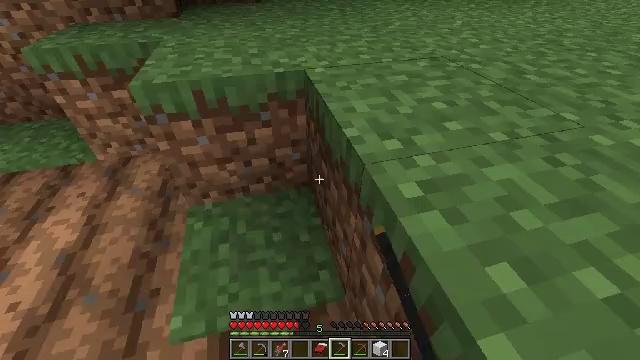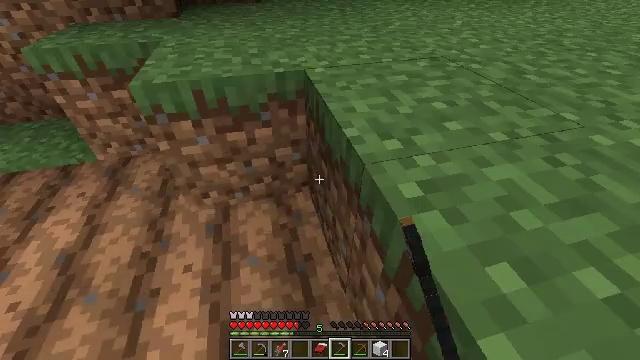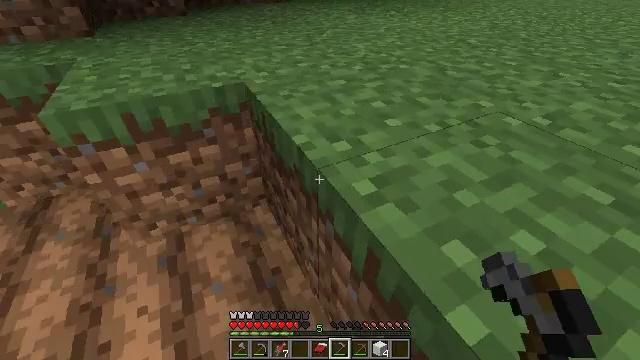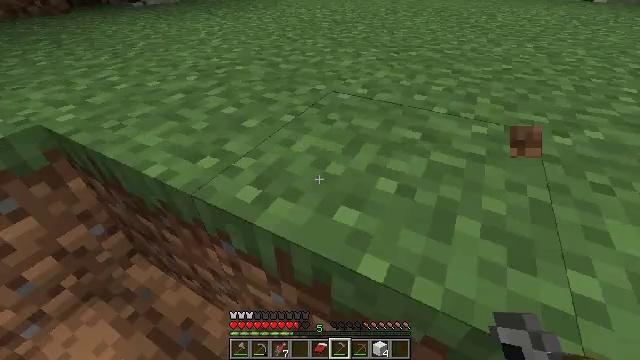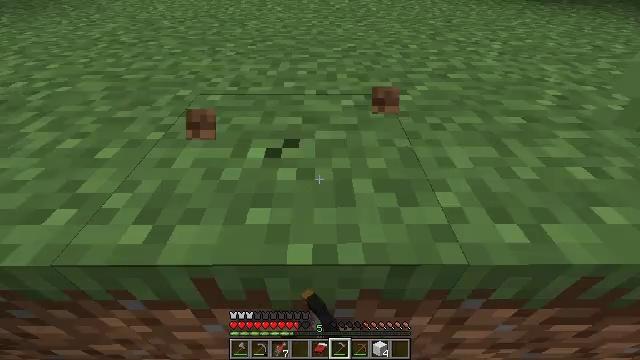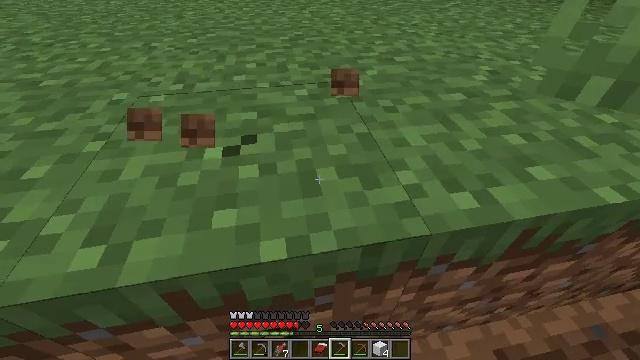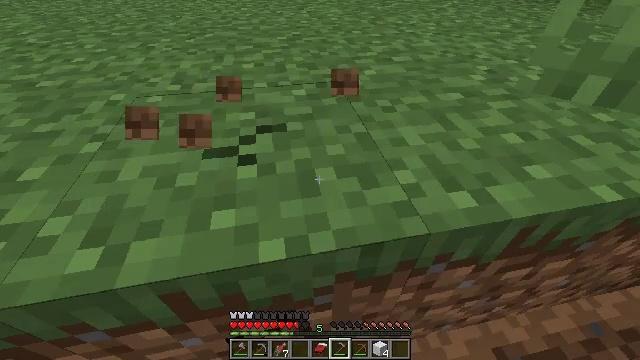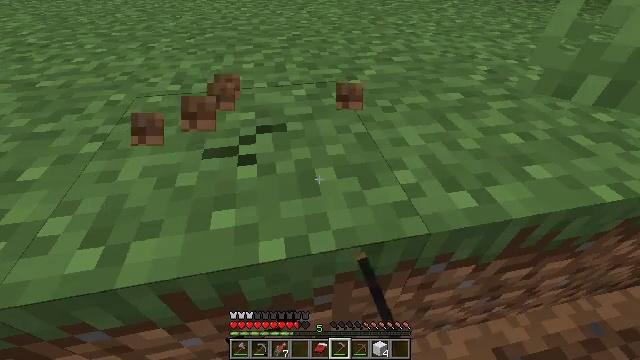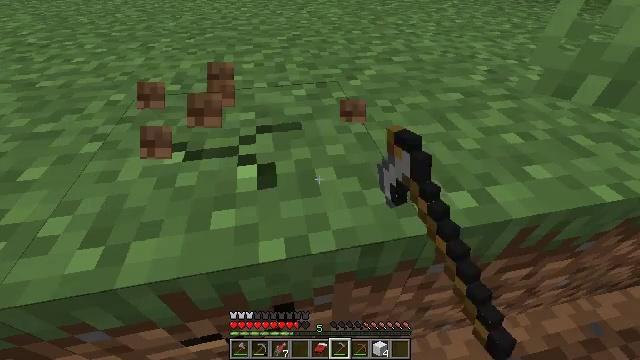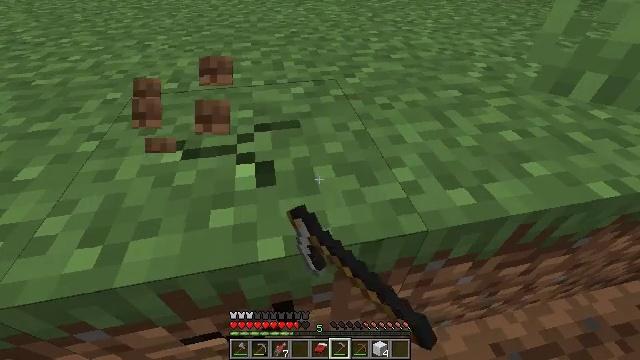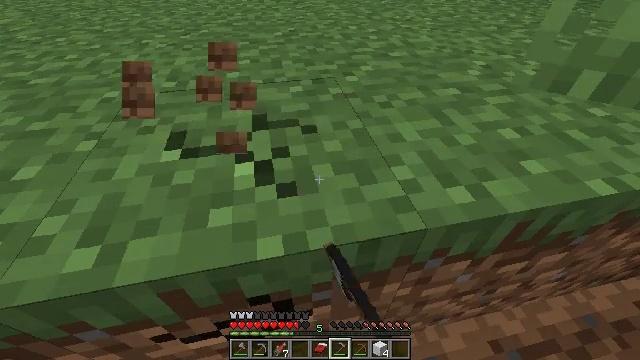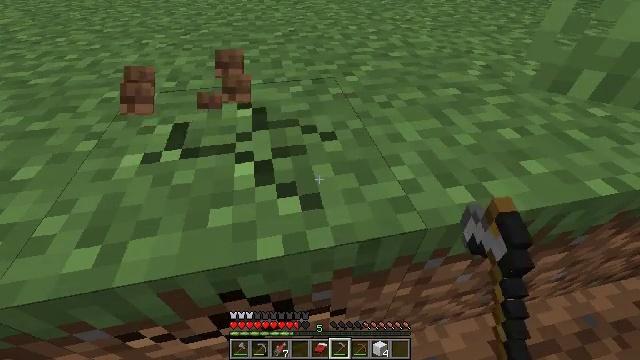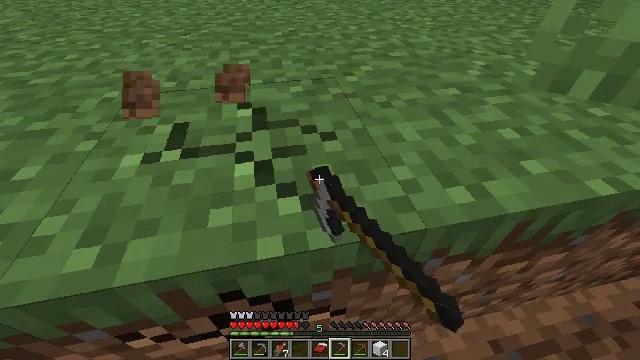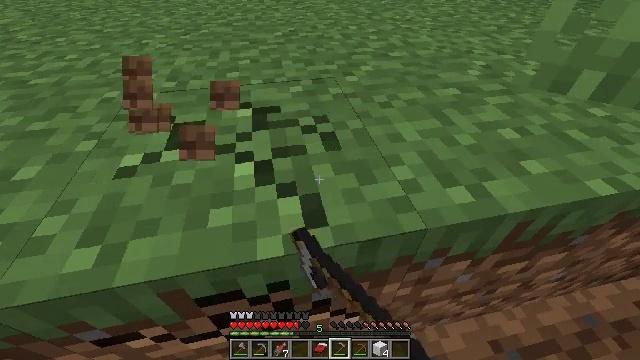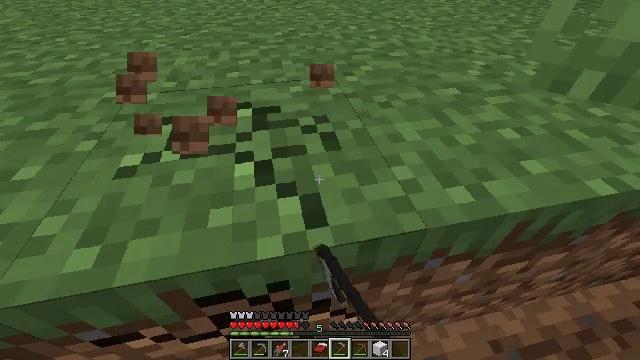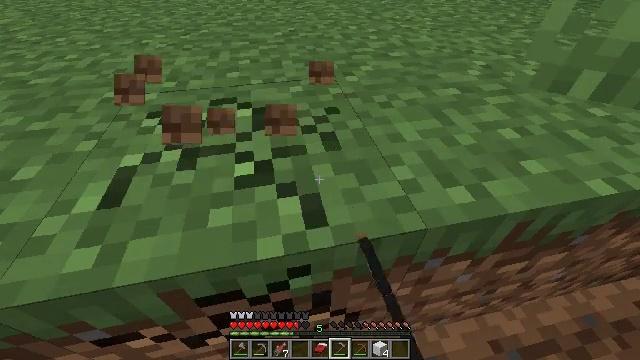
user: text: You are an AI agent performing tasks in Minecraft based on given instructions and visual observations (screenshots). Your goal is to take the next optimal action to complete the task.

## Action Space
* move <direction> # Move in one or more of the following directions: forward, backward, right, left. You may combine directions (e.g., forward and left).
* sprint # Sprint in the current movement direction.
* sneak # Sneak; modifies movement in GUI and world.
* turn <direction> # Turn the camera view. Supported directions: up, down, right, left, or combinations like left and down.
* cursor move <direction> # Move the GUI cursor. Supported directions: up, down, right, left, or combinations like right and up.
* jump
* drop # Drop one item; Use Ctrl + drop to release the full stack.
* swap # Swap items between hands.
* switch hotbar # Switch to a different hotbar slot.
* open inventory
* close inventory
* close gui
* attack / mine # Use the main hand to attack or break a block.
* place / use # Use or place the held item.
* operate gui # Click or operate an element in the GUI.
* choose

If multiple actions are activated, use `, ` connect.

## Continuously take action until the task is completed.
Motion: motion action
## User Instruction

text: Mine grass block from the ground.
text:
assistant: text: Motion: no_op
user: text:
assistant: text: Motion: turn right and up
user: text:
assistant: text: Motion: turn right, attack / mine
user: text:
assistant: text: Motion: turn right and down, attack / mine
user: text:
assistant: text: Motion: turn right and down, attack / mine
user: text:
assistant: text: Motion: attack / mine
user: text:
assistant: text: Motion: attack / mine
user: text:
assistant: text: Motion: attack / mine
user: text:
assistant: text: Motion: attack / mine
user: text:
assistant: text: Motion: attack / mine
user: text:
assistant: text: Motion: attack / mine
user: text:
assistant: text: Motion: attack / mine
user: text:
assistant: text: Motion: attack / mine
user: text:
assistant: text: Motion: attack / mine
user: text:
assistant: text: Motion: attack / mine
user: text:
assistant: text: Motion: attack / mine
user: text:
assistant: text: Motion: attack / mine
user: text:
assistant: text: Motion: attack / mine
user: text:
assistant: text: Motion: attack / mine
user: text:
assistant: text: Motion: attack / mine
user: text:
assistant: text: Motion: attack / mine
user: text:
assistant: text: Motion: turn right, attack / mine
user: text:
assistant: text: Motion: turn right, attack / mine
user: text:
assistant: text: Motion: turn right, attack / mine
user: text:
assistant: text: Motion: turn right and up, attack / mine
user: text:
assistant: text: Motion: turn right and up, attack / mine
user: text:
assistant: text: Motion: turn right and up, attack / mine
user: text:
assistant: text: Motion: attack / mine
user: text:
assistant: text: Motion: attack / mine
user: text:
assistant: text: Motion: attack / mine